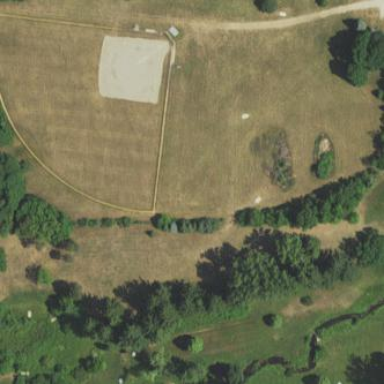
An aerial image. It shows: Baseball pitch for leisure land activities.